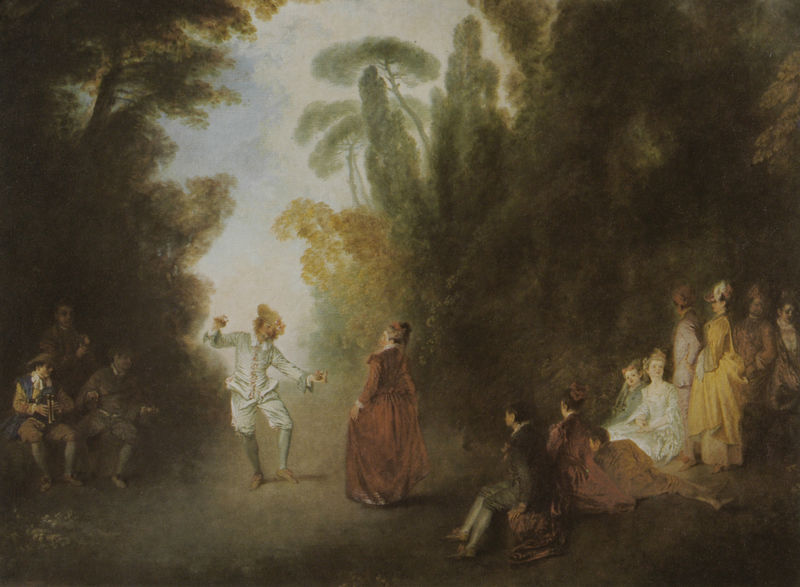
Titel: Le bal champêtre, Der ländliche Ball
Künstler: Antoine Watteau
Standort: France (Standort unbekannt)
Institution: Privatsammlung
Schlagwörter: baum, blau, blätter, dunkel, gemälde, gruppe, himmel, mann, schatten, weiß, aquarell, bäume, frauen, gelb, grün, landschaft, menschen, ocker, sitzen, bewegung, braun, damen, frau, hell, hut, hüte, kleid, kleider, licht, männer, orange, paris, schwarz, szene, dame, park, rot, weg, wiese, beige, fest, gesellschaft, herren, leute, rock, tanz, anzug, arme, barock, kleidung, mensch, stehen, hände, instrument, erde, natur, sonne, boden, gewand, kostüm, stehend, adel, gewänder, paar, rokkoko, instrumente, musik, musiker, pflanze, pflanzen, publikum, tanzen, theater, rokoko, wald, garten, liegen, italien, unterhaltung, röcke, schuhe, zuschauer, hof, ausflug, idylle, vorführung, spielen, freizeit, vergnügen, musizieren, palme, socken, freude, spiel, strümpfe, clown, lichtung, fraue, heiter, schuh, flora, flöte, geige, jüngling, verschwommen, ländlich, dandy, wildnis, höfisch, watteau, zuschauen, wipfel, tänzer, harlekin, zuhören, zither, musikanten, fete, wolekn, frohsinn, instrumen, antoine, galanterie, tanzne, viele leute, fete galante, geck, höfische, 18. jahrhundert, 1700, 18 jahrhundert, barbizonne, fontainebleue, 1720, 1710, engruppe